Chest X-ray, PA view. Patient: 61 years old, sex F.
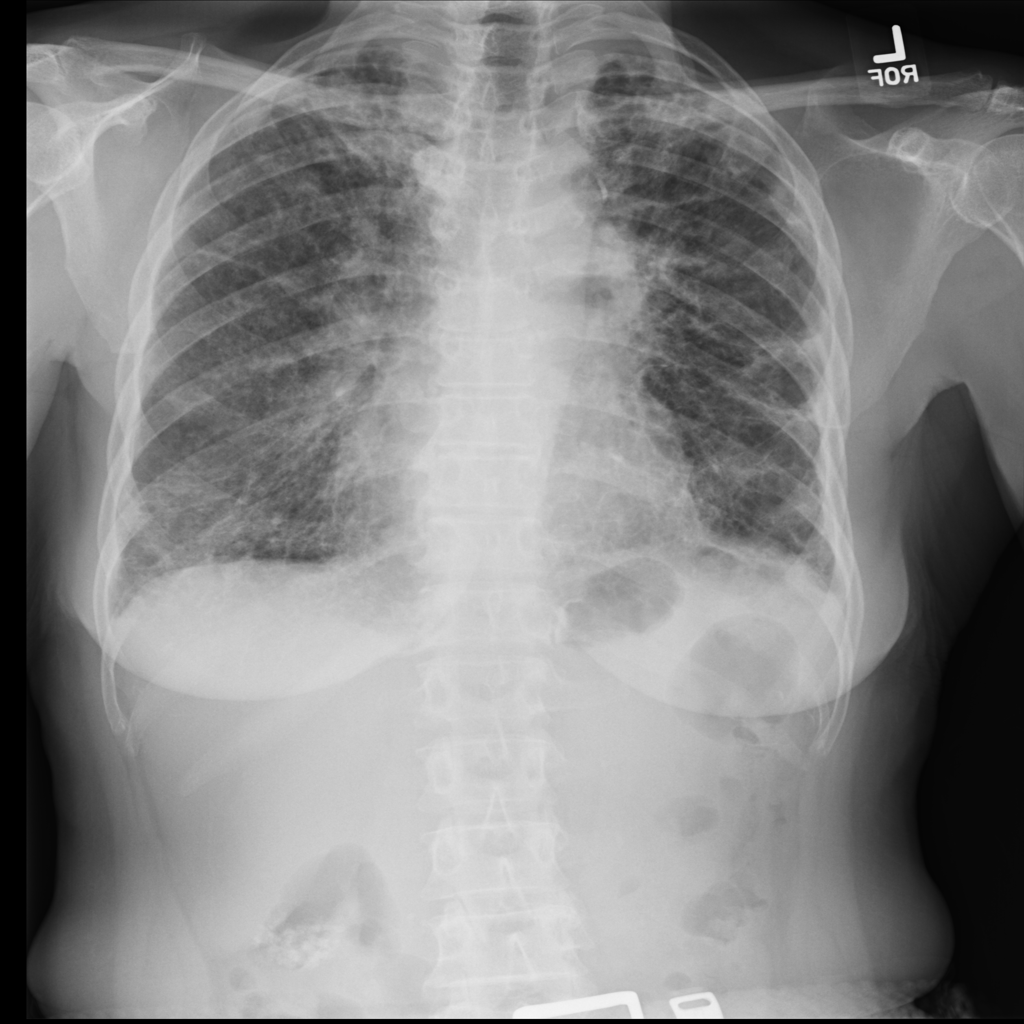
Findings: Fibrosis